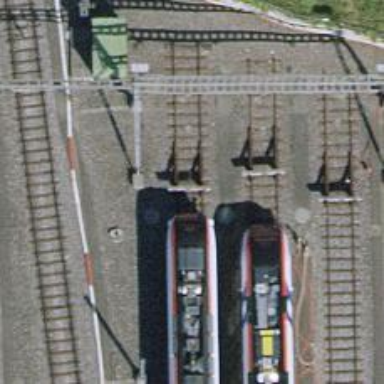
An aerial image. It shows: Railway buffer stop.